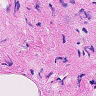
Metastatic tissue present: no